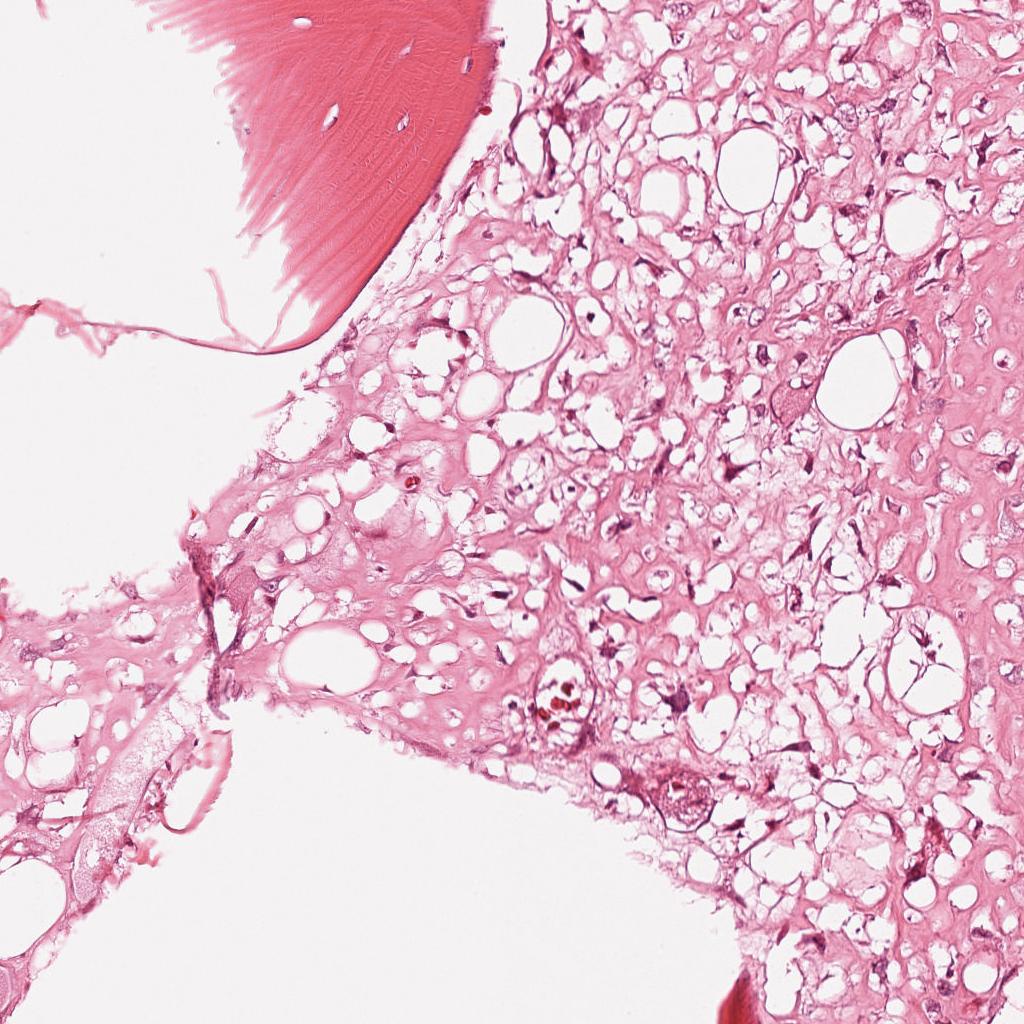
Label: Viable